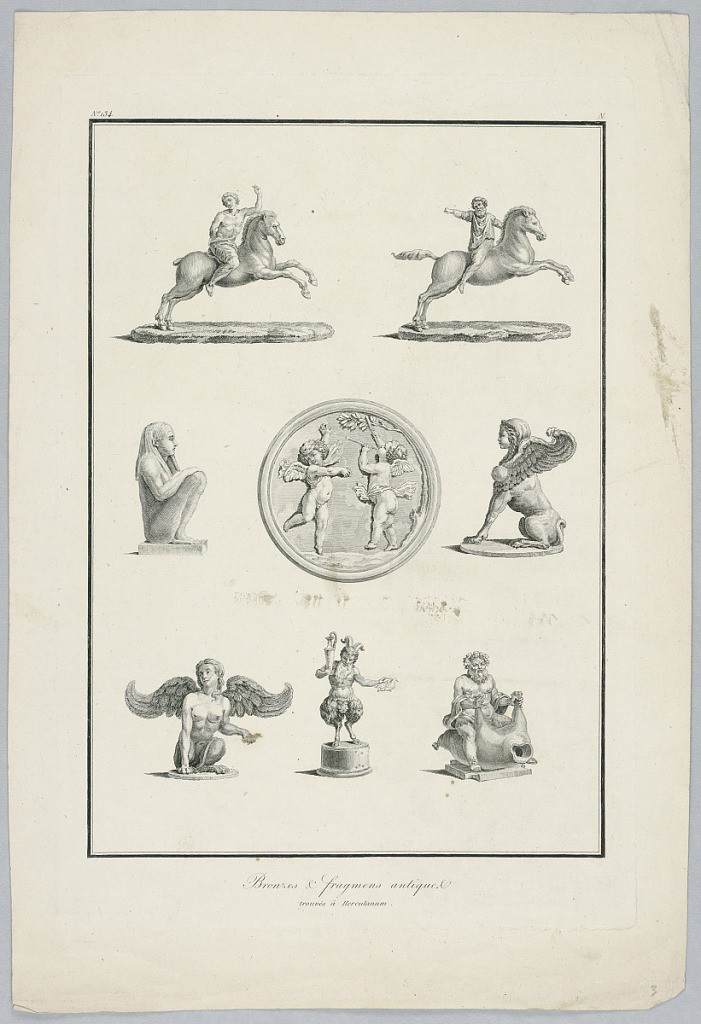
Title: Bronzes and Antique Fragments Found at Herculaneum
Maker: Pierre-Gabriel Berthault, French, 1737–1831
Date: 1748–1819
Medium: Engraving on paper
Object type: Print
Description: Bronzes and Antique Fragments Found at Herculaneum.